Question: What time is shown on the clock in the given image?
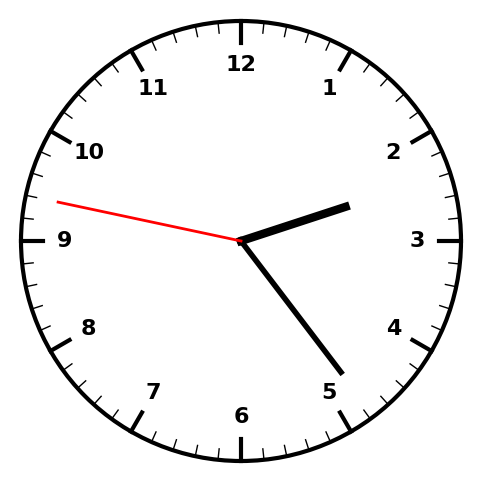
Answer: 02:23:47